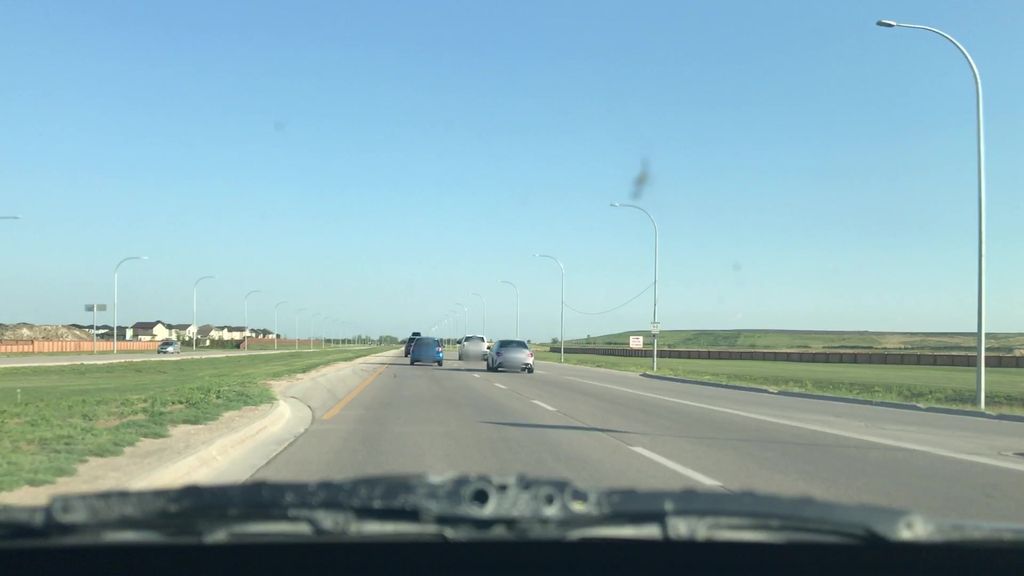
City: winnipeg